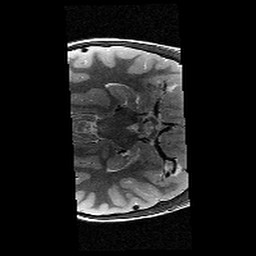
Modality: T2w
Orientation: axial
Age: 9
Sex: male
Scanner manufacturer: siemens
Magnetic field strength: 3 T
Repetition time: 9.23 s
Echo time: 0.067 s